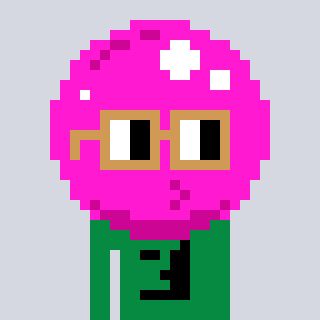
a pixel art character with square brown glasses, a bubblegum-shaped head and a green-colored body on a cool background